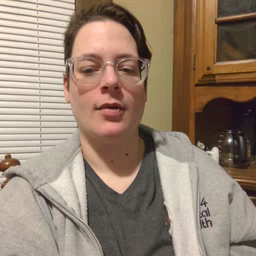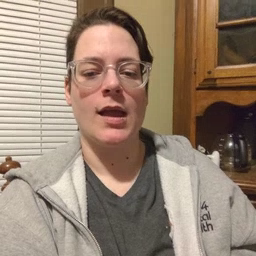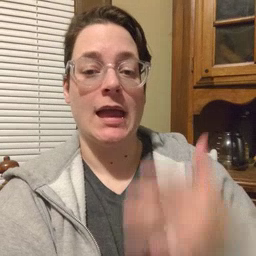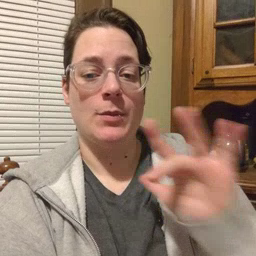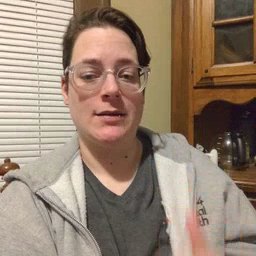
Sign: empty